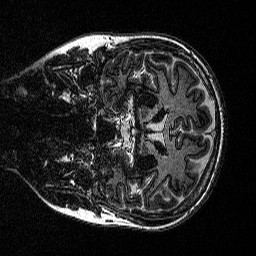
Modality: MP2RAGE
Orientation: coronal
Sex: female
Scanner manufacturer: siemens
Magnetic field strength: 3 T
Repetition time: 5 s
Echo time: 0.00292 s